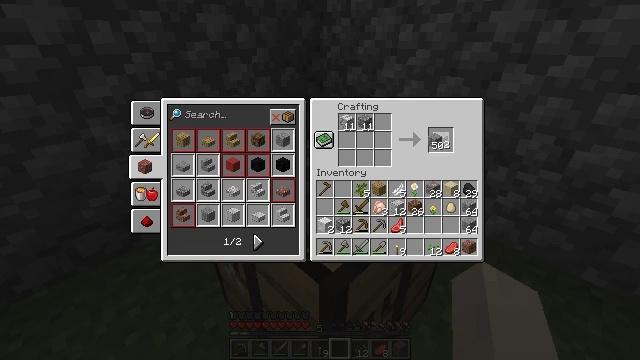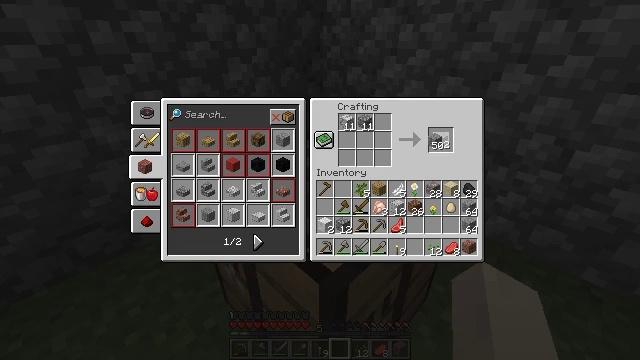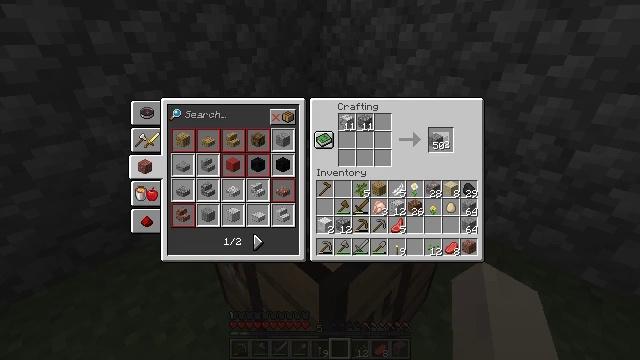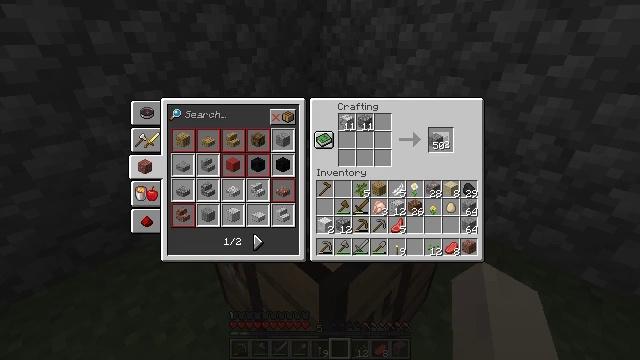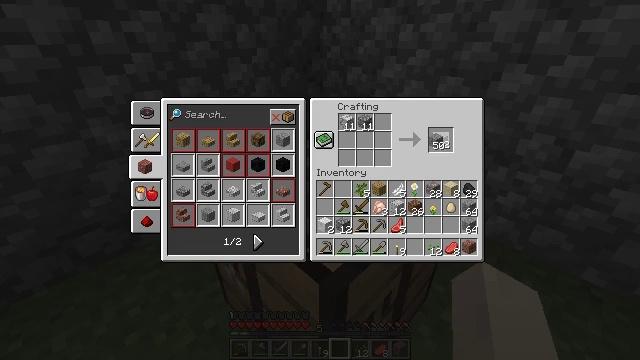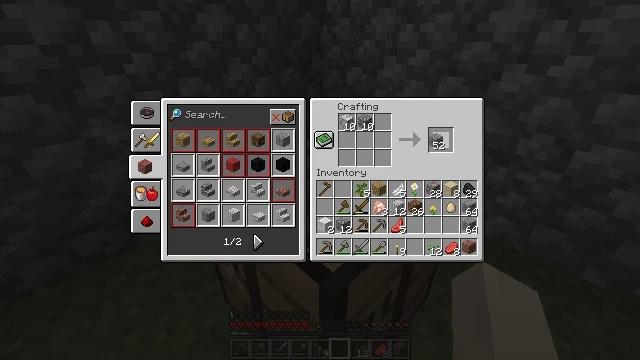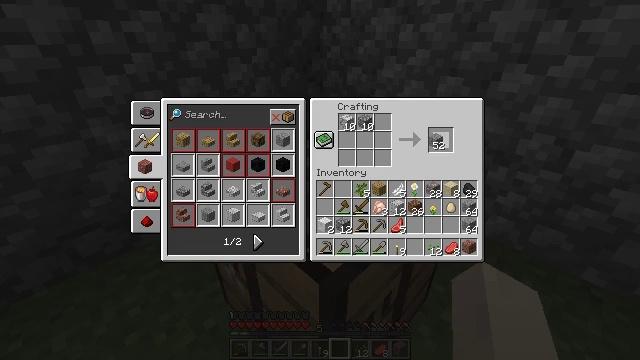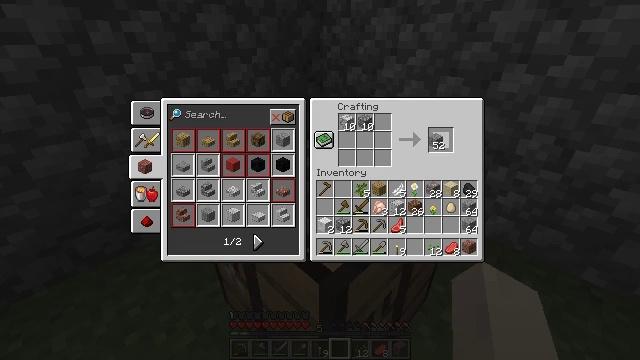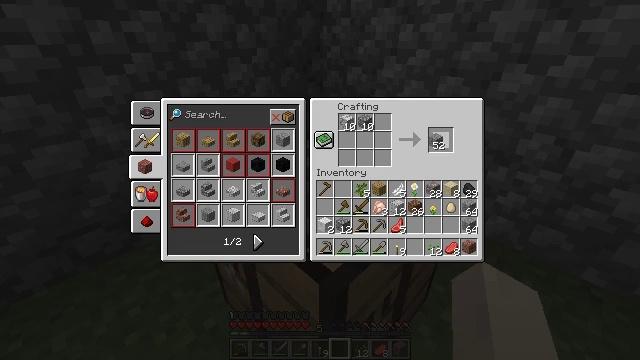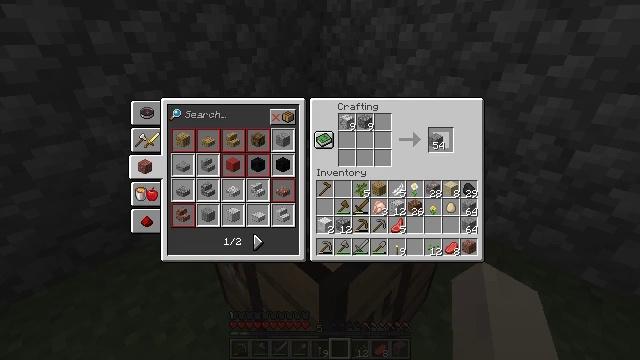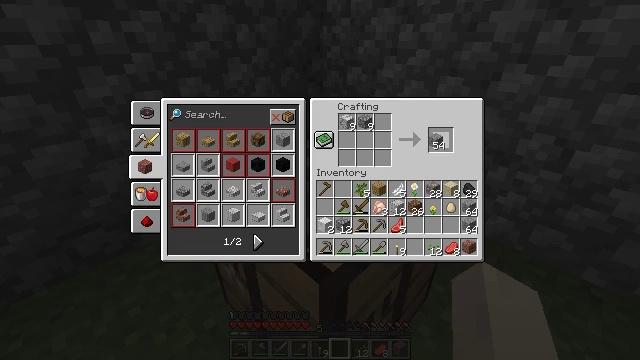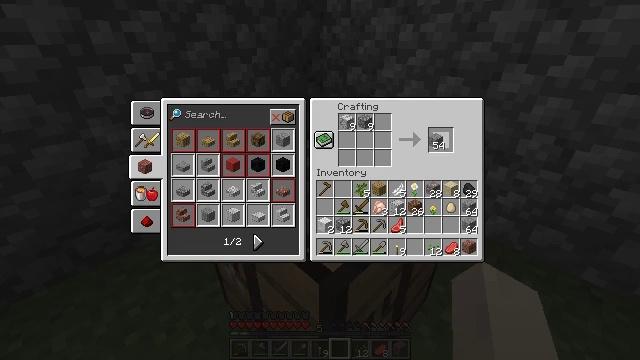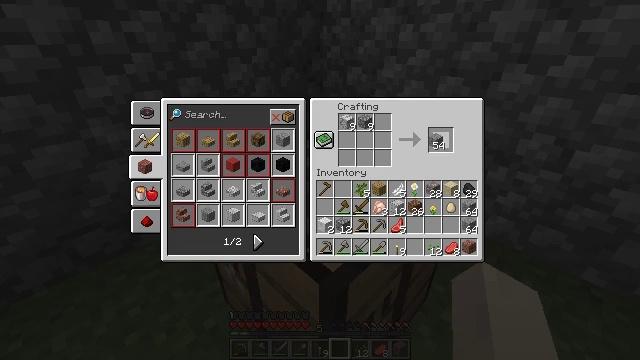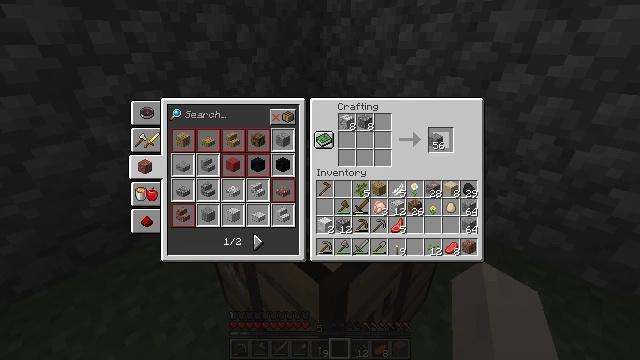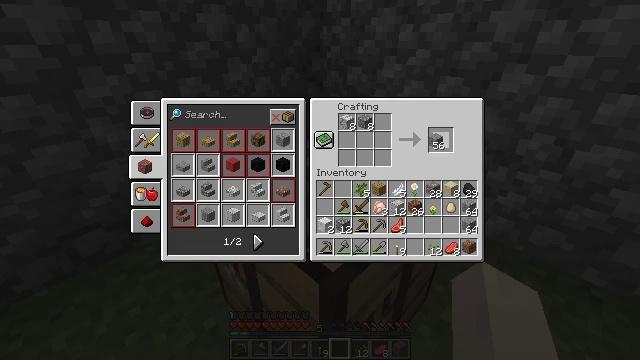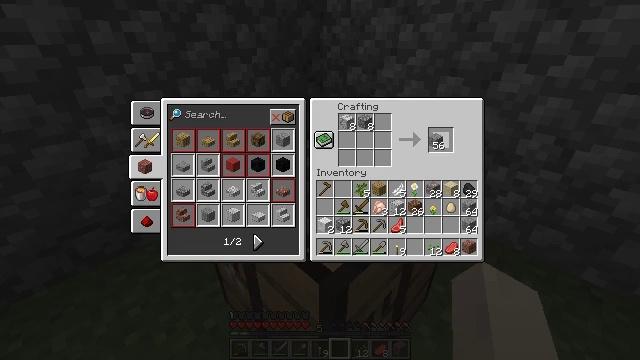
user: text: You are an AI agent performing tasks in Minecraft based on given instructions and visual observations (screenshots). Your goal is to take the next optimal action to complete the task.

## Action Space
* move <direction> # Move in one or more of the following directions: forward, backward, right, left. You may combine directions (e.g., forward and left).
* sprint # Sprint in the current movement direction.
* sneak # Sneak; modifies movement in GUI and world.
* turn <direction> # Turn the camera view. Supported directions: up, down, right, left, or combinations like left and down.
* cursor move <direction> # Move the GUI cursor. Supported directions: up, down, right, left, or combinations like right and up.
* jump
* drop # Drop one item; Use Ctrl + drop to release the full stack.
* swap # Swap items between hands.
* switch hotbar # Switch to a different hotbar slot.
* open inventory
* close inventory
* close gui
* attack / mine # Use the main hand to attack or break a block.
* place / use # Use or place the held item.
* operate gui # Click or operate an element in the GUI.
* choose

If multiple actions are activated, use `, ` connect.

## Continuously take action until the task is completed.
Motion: motion action
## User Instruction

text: Use the required materials to make andesite.
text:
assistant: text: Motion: operate gui
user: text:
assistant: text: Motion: operate gui
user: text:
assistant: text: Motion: operate gui
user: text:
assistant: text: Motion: operate gui
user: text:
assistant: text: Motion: no_op
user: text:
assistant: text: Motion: operate gui
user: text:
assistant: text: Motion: operate gui
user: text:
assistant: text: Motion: operate gui
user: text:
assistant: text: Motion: no_op
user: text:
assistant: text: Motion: operate gui
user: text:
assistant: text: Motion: operate gui
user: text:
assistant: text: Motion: operate gui
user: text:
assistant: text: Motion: no_op
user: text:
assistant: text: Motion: operate gui
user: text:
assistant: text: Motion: operate gui
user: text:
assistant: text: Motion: operate gui
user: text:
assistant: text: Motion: no_op
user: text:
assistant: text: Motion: operate gui
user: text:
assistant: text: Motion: operate gui
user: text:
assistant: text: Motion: operate gui
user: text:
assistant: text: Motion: no_op
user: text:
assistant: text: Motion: operate gui
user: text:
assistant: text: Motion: operate gui
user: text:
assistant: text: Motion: operate gui
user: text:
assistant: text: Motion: no_op
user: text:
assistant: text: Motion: operate gui
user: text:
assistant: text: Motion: operate gui
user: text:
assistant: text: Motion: operate gui
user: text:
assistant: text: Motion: no_op
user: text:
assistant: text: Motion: operate gui